Chest X-ray:
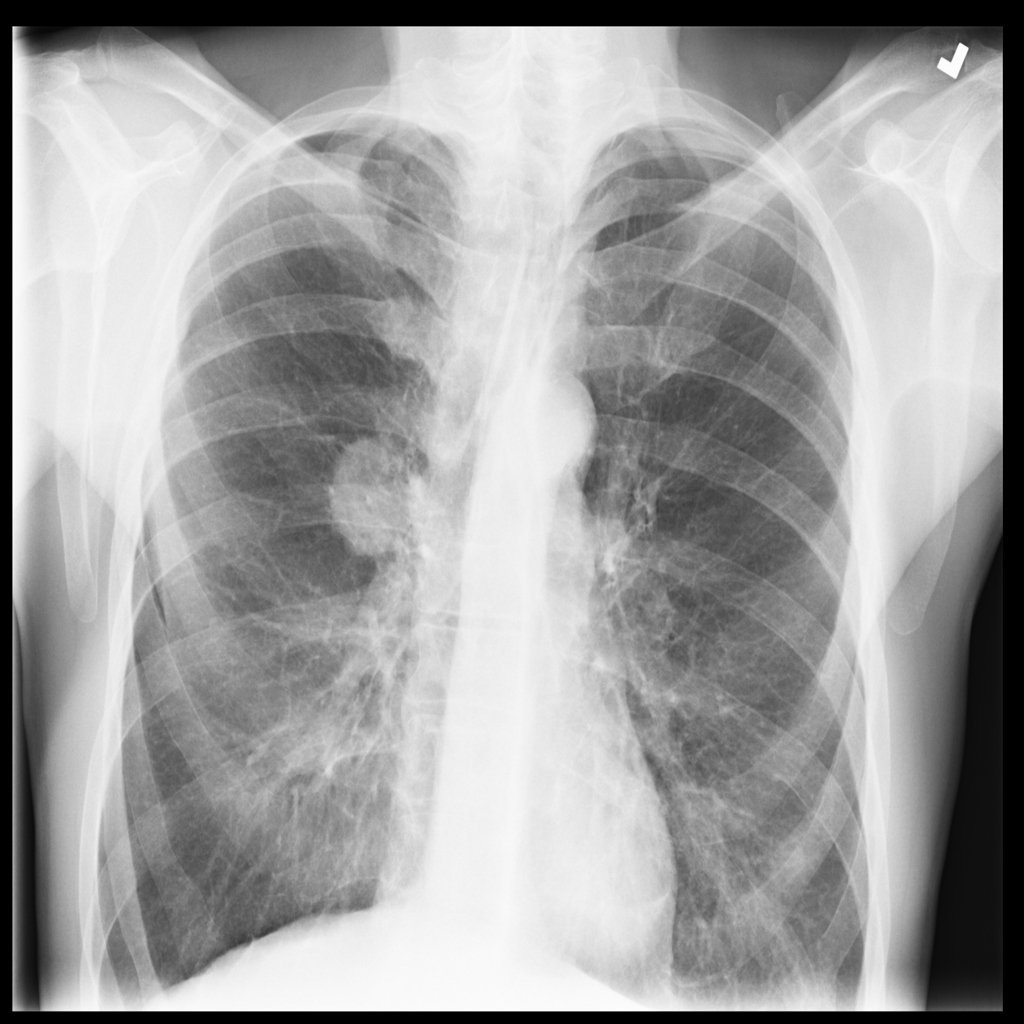
Findings: Mass
No abnormal finding: no